Field crop: maize
Growth stage: 2
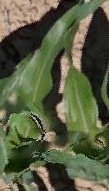
Species: maize